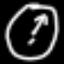
Label: clock